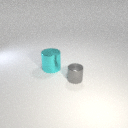
small gray metal cylinder to the right of large cyan metal cylinder